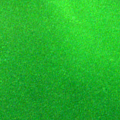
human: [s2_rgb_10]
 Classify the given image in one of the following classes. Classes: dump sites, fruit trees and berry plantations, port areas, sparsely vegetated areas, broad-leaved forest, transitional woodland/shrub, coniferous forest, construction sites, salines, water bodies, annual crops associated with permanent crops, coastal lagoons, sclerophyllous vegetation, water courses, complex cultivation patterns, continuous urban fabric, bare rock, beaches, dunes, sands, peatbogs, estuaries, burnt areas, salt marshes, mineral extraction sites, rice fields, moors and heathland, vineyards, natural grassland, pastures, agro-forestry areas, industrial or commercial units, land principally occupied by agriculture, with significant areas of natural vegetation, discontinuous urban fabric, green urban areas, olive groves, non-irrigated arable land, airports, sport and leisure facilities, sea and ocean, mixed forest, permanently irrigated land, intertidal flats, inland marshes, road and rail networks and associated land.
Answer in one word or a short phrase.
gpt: coastal lagoons